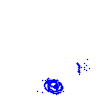
Particle: kaon